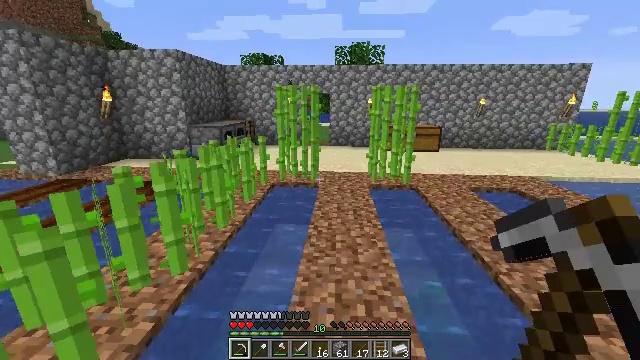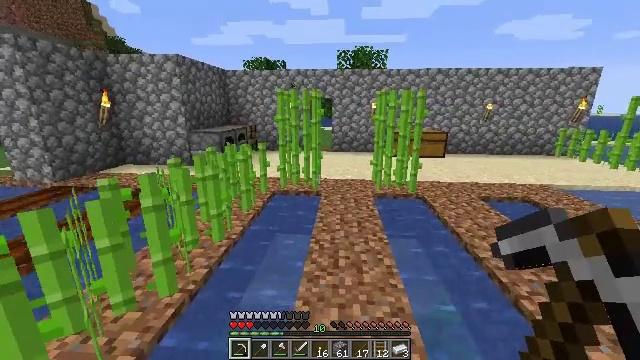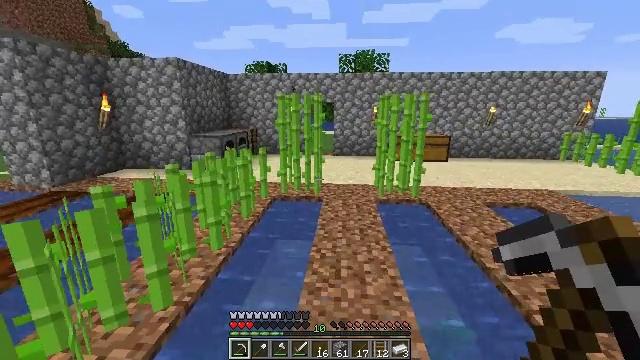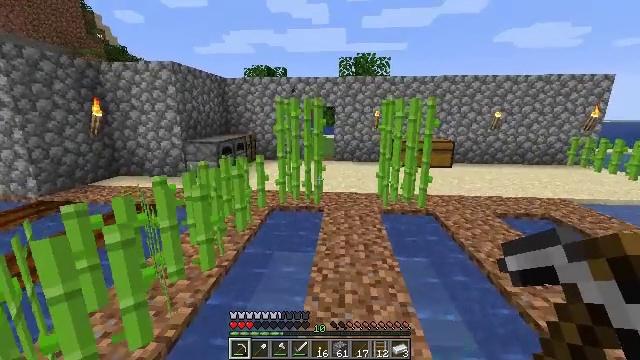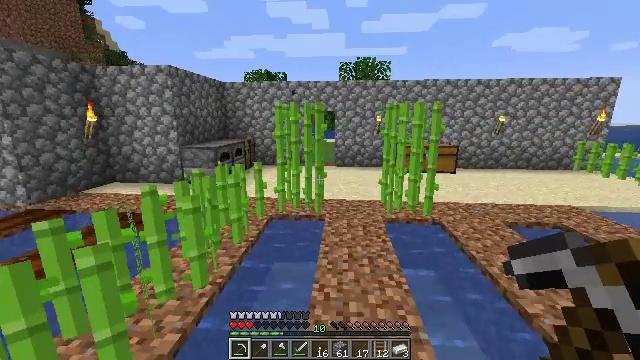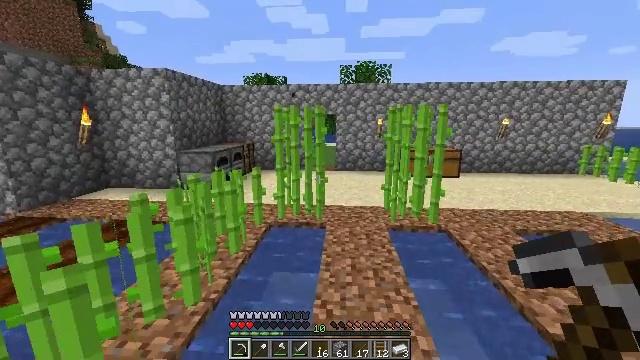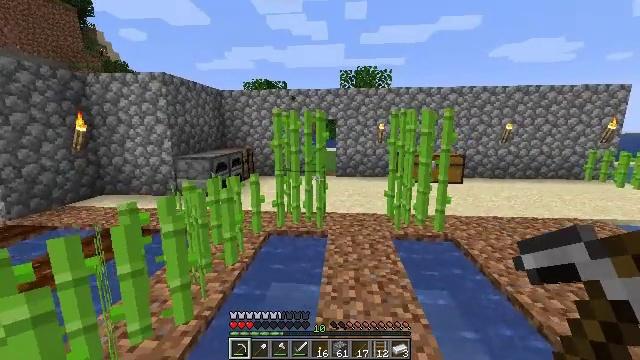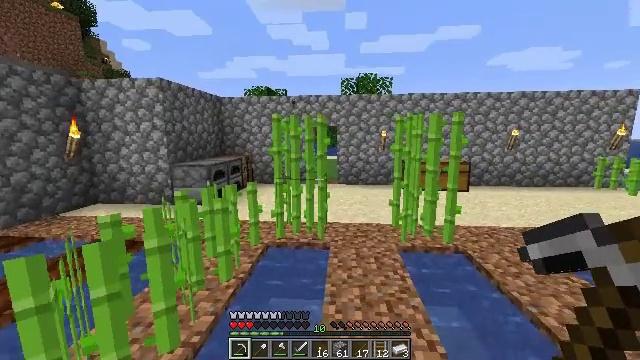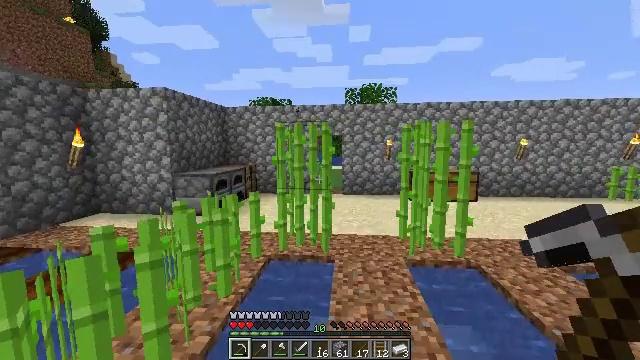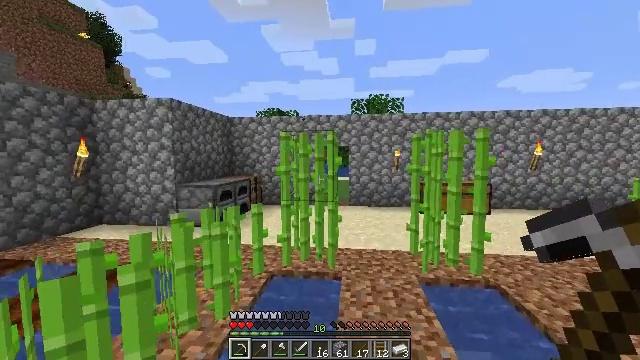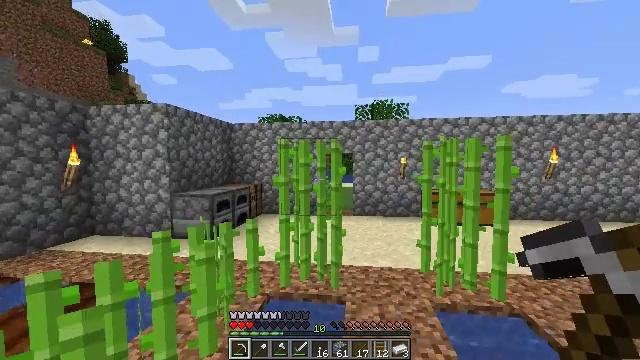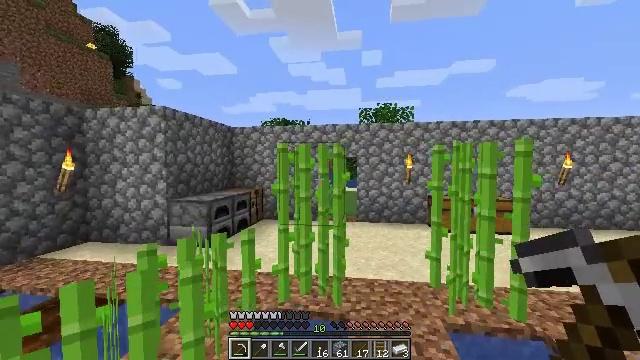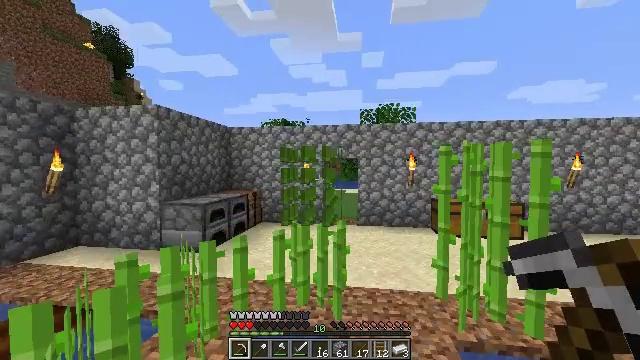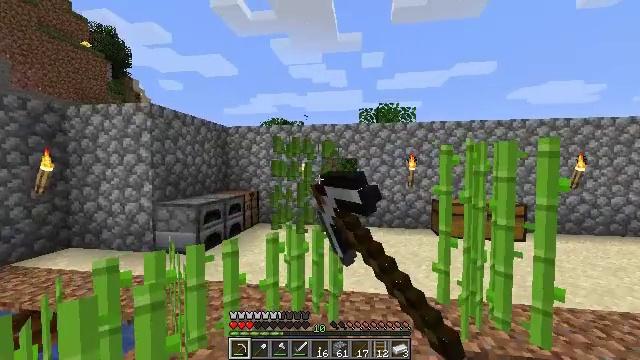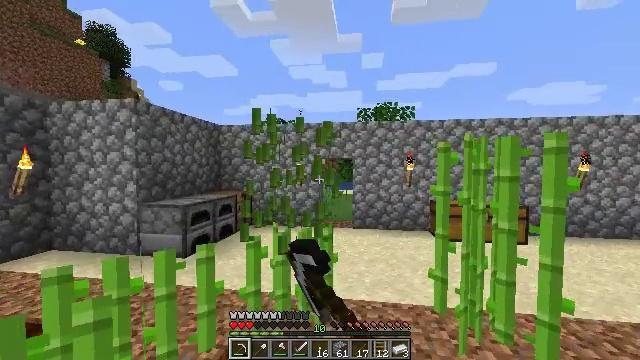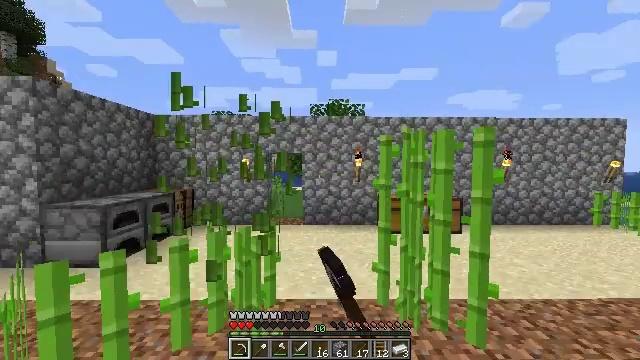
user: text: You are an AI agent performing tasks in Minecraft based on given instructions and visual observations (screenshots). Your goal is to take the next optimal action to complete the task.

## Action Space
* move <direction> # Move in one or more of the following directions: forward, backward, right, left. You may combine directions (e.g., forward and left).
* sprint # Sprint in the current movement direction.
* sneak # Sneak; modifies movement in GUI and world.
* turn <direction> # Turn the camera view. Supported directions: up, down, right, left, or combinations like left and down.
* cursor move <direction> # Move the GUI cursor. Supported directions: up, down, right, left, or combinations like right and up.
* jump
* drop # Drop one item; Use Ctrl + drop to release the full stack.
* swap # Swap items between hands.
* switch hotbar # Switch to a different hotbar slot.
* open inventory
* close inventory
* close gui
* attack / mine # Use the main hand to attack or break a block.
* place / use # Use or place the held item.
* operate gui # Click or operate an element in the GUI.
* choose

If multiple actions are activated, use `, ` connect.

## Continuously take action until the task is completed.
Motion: motion action
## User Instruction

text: Collect sugar cane near water sources.
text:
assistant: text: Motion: move forward, turn up
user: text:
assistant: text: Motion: move forward
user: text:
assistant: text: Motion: move forward
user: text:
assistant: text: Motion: move forward
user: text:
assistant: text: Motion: move forward
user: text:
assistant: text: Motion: move forward, turn up
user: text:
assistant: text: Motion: move forward, turn up
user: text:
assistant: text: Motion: move forward, turn up
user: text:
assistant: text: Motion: move forward, turn left and up
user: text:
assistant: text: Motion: move forward, turn up
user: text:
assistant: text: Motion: move forward
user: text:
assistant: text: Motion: move forward, attack / mine
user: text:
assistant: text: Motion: move forward and move right, attack / mine
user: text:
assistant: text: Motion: move forward and move right, attack / mine
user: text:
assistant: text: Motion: move forward and move right, turn right
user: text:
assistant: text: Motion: move forward and move right, turn right
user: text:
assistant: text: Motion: move forward, turn right
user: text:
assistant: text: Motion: move forward, attack / mine
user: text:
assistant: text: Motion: move forward and move left, attack / mine
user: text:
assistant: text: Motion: move forward and move left, attack / mine
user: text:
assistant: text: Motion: move forward and move left
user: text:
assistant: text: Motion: move forward and move left
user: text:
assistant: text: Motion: move forward and move left
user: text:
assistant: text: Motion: move forward and move left, turn right
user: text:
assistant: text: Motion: move left, turn right and down
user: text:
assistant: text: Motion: move forward and move left, turn right and down
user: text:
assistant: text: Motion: move forward and move left, turn right and down
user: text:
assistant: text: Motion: move forward and move left, turn right and down
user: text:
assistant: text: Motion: move forward and move left, turn right
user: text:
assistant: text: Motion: move forward, turn right